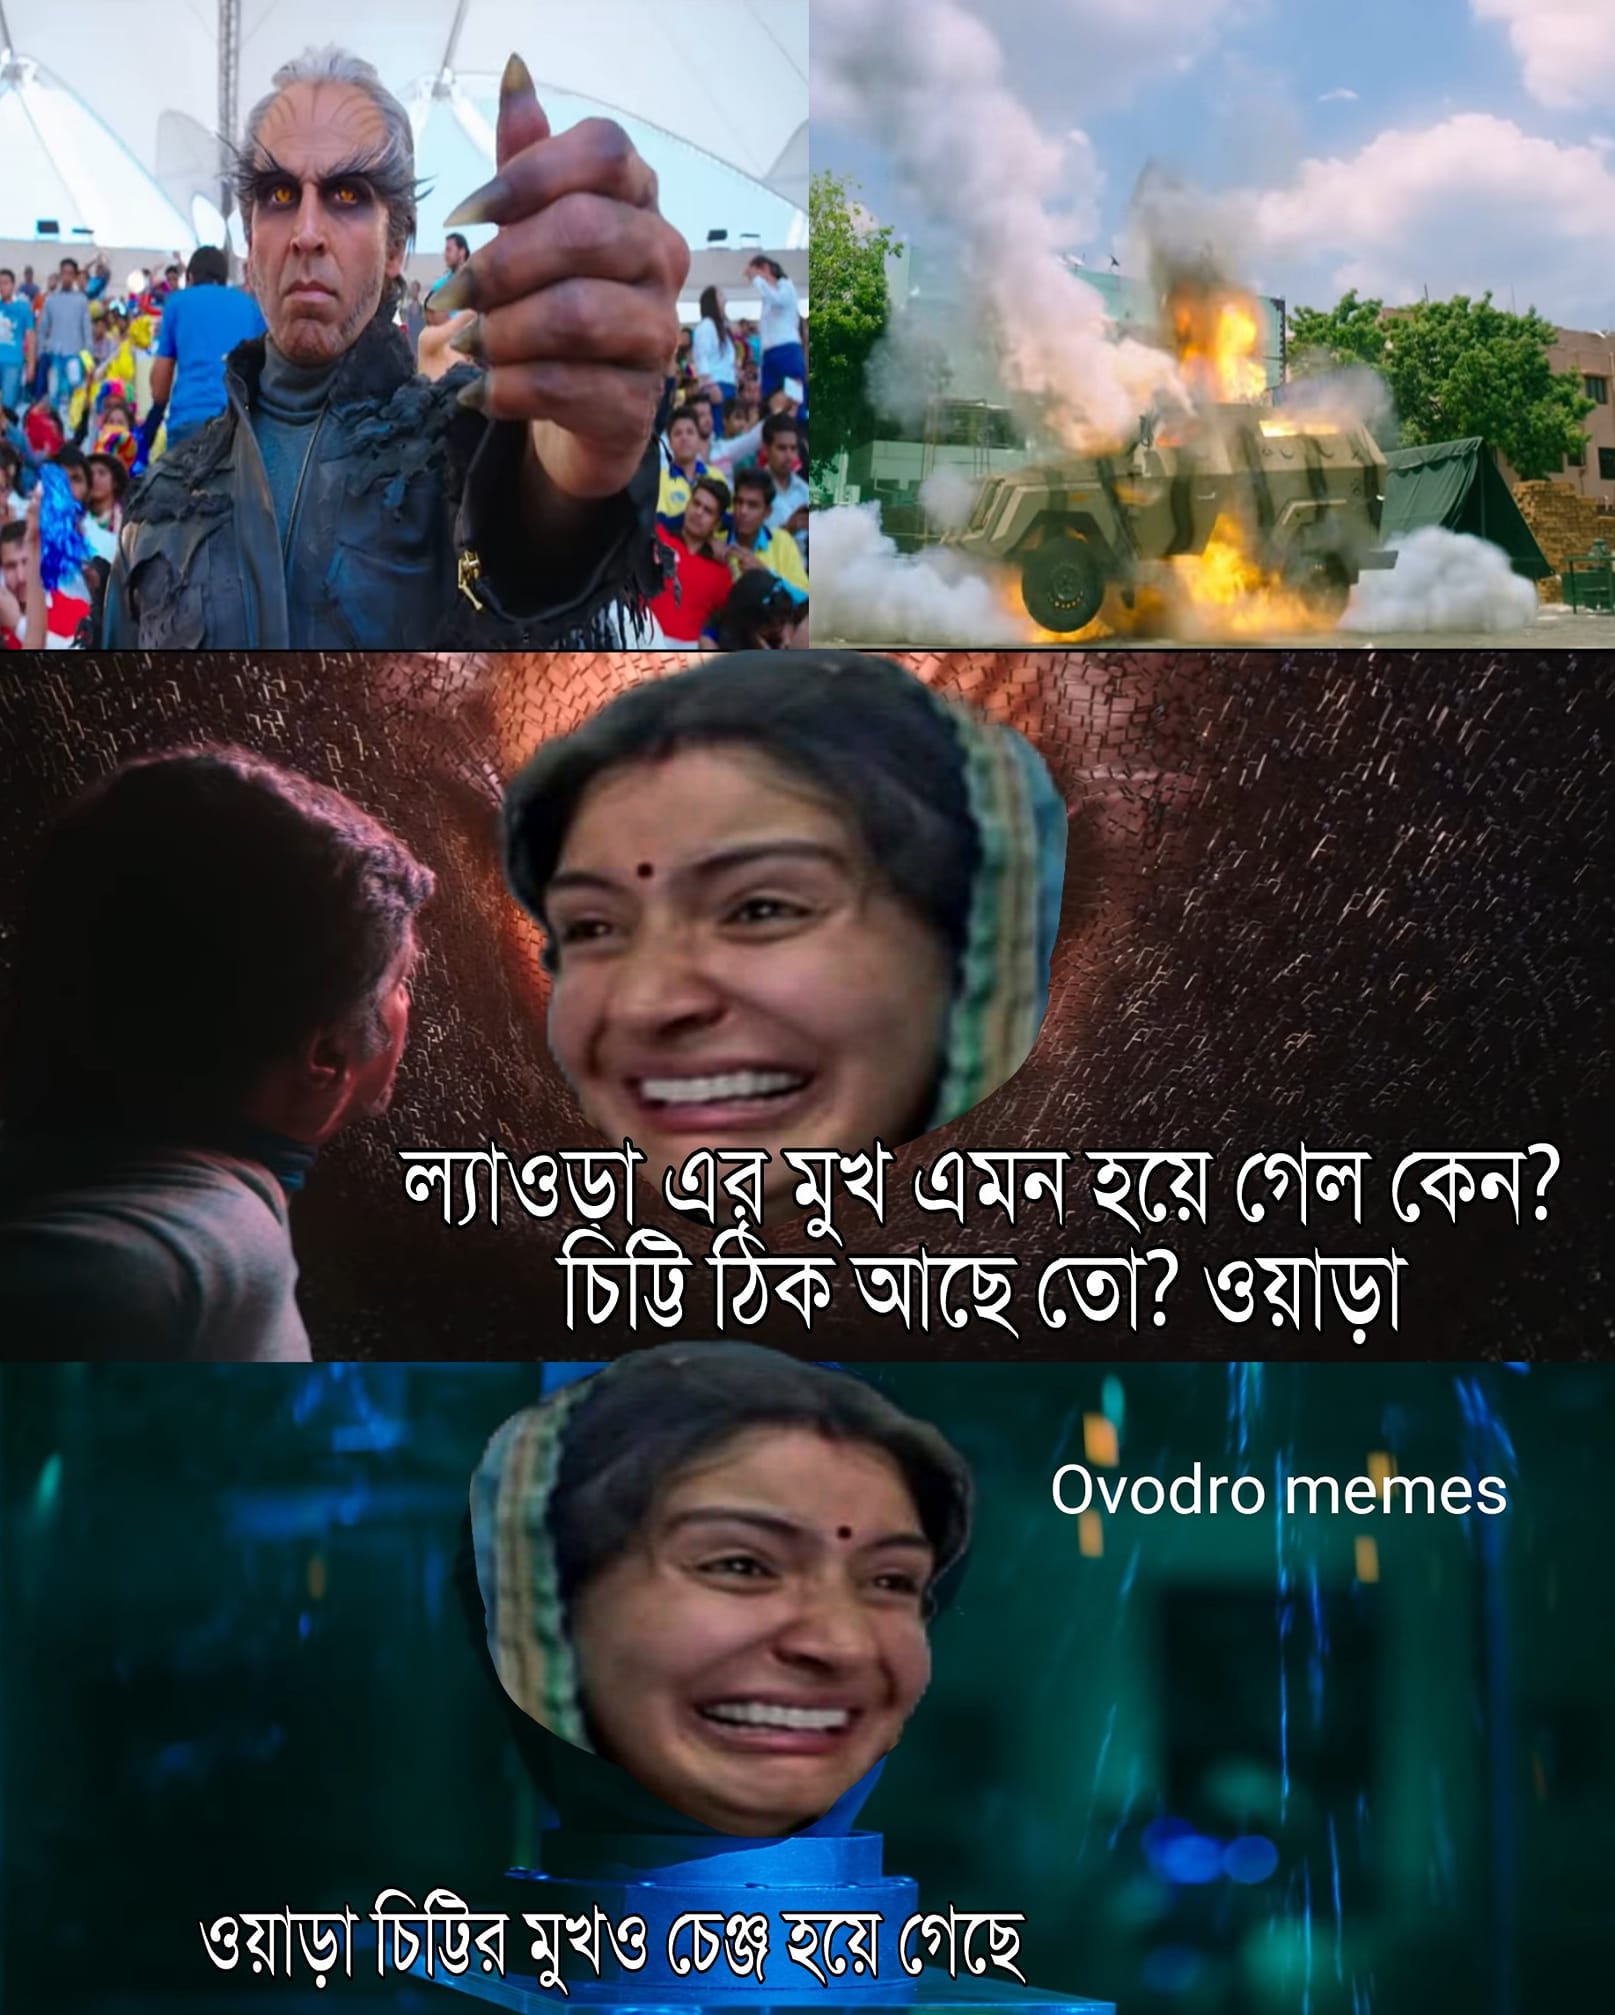
Caption: ল্যাওডা এর মুখ এমন হয়ে গেল কেন ?  চিট্টি ঠিক আছে তো ? ওয়াড়া    ওয়াড়া চিট্টির মুখও চেঞ্জ হয়ে গেছে
Label: hate